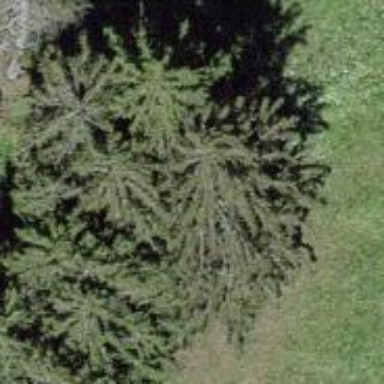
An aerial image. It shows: Needle-leaved tree in nature.